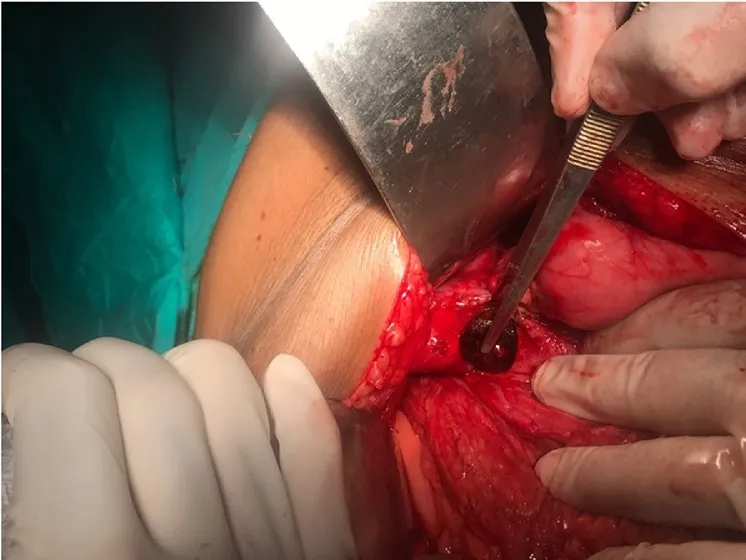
Stone being retrieved from the jejunum.
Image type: medical_photograph (other_medical_photograph)